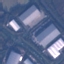
Land use / land cover class: Industrial